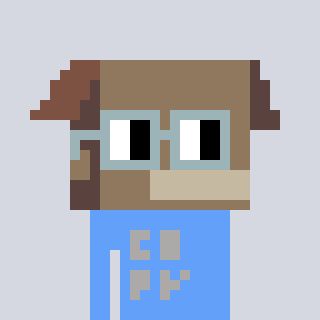
a pixel art character with square dark gray glasses, a box-shaped head and a blue-colored body on a cool background